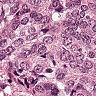
Metastatic tissue present: yes